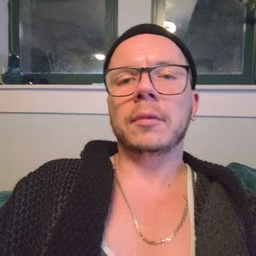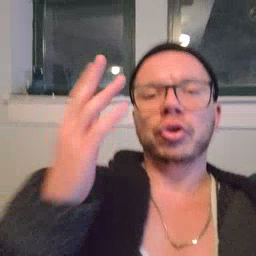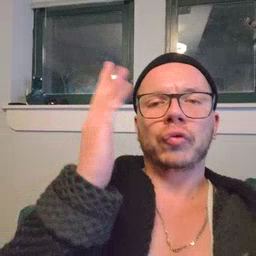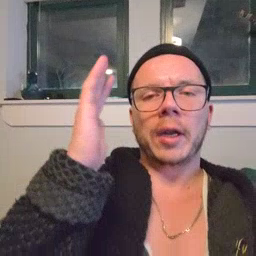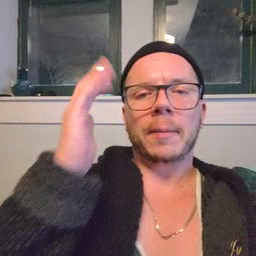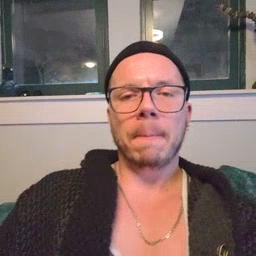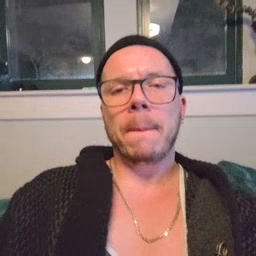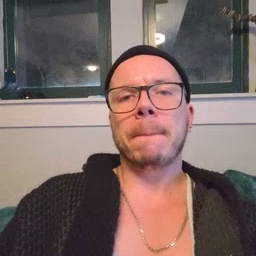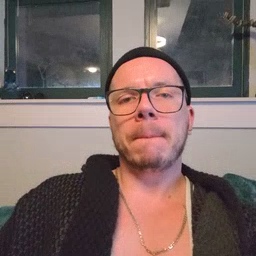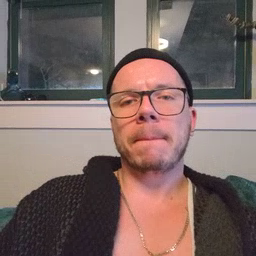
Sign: tree